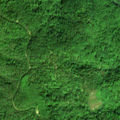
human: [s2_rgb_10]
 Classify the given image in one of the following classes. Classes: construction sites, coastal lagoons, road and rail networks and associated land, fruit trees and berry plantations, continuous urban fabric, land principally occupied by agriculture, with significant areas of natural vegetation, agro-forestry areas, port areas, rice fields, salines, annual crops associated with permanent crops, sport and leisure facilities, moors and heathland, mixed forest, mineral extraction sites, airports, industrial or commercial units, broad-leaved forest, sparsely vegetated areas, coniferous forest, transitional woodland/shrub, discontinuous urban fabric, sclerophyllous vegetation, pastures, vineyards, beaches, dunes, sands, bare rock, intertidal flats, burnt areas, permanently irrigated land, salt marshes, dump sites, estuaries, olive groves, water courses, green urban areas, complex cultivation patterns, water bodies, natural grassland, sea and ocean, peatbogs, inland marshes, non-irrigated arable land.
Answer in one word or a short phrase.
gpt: broad-leaved forest